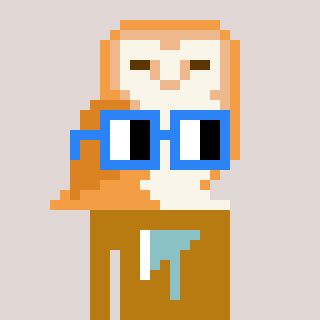
a pixel art character with square blue glasses, a owl-shaped head and a gold-colored body on a warm background